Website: apple-inc
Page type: account-selection
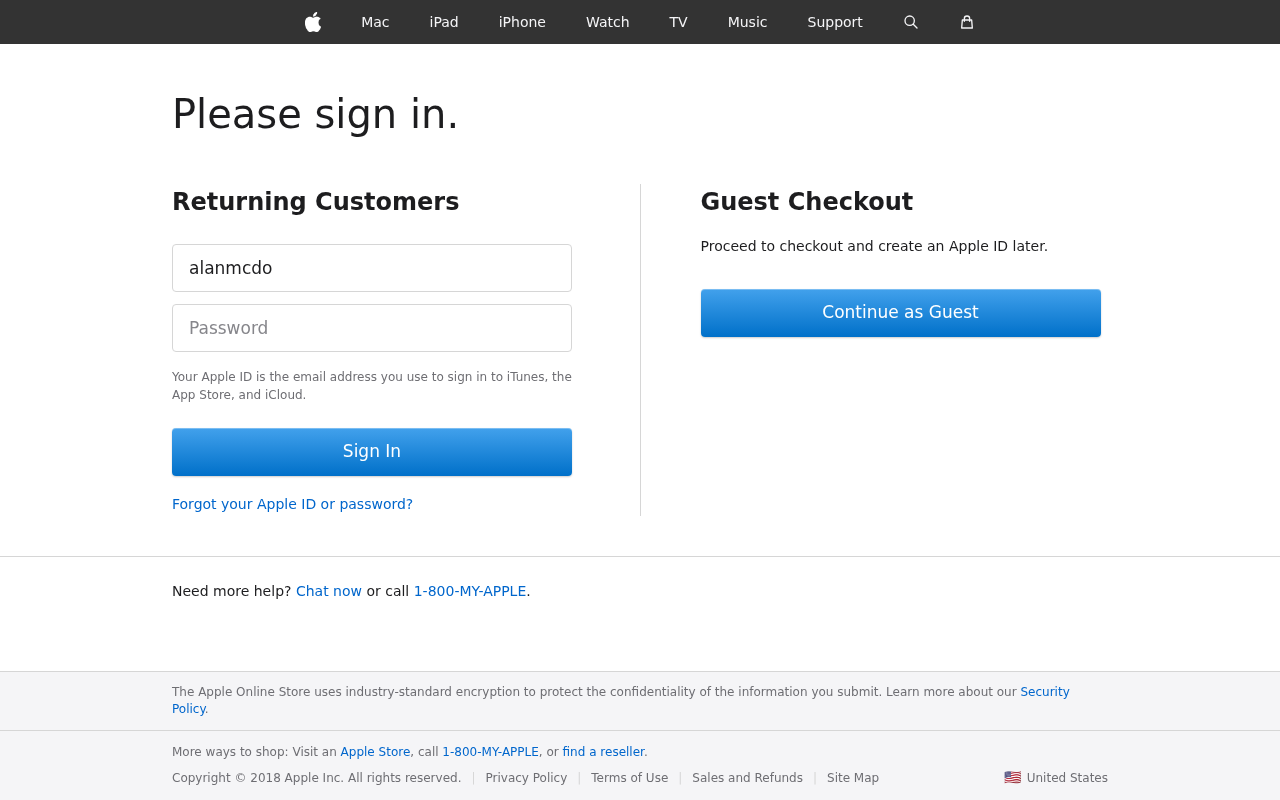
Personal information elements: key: PII_LOGIN_USERNAME
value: alanmcdonald77